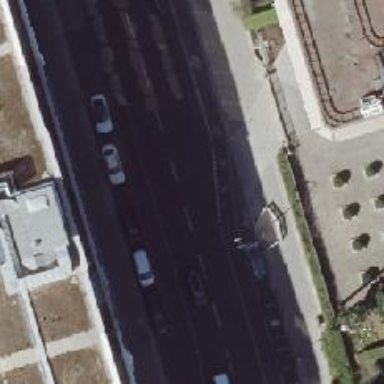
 there is lane for parking on the right side."